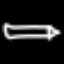
Label: pencil